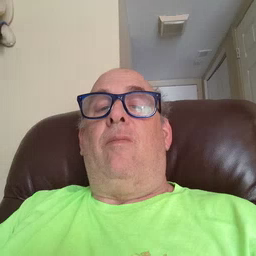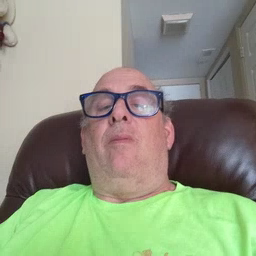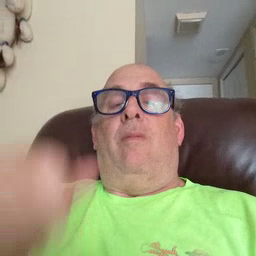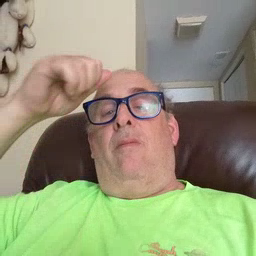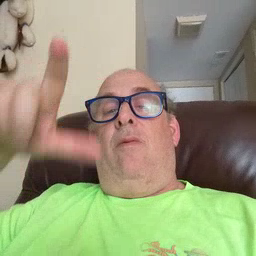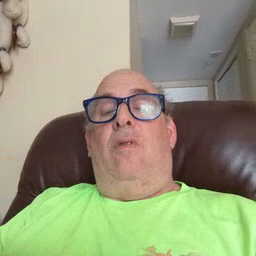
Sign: brother